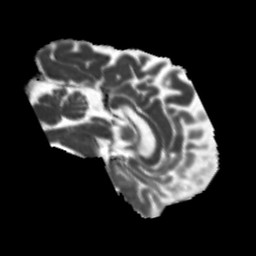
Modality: MD
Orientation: sagittal
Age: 55
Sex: male
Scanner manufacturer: siemens
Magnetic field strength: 3 T
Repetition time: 5.25 s
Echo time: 0.08 s